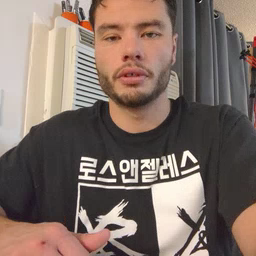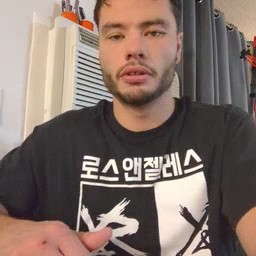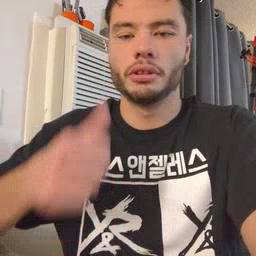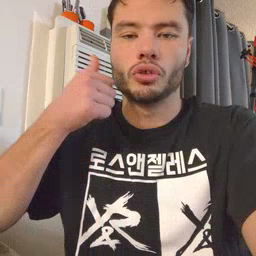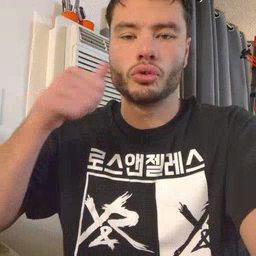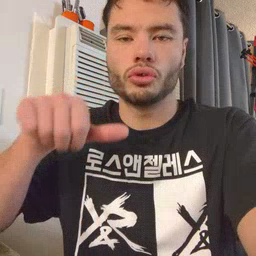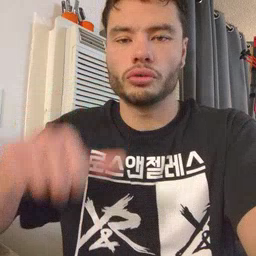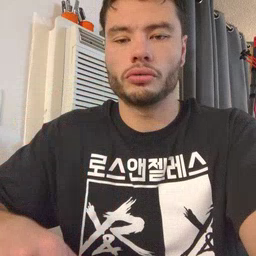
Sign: girl